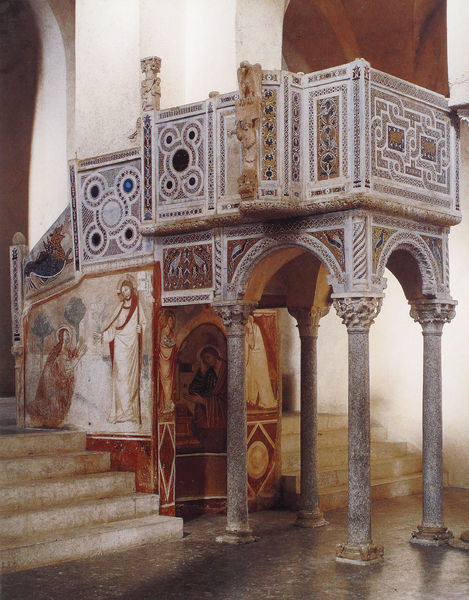
Titel: Kanzel in S. Giovanni del Toro, Ravello
Standort: Ravello, S. Giovanni del Toro (EU - I - Campanien)
Schlagwörter: gott, grau, holz, marmor, säule, säulen, rot, malerei, steine, bild, hübsch, kreis, bogen, italien, farbe, empore, treppe, verzierung, stufen, foto, bögen, gewölbe, knien, kreise, altar, intarsien, arabisch, heiligenschein, kanzel, jesus, maria, romanisch, seule